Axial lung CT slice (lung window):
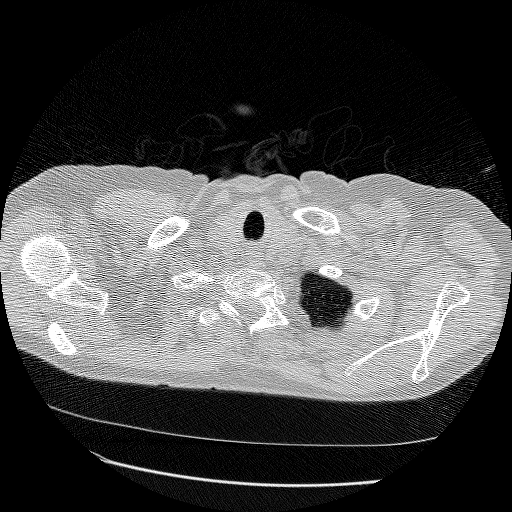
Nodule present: no